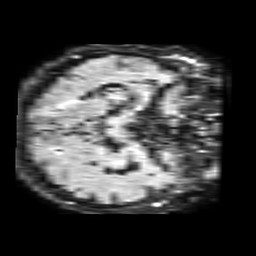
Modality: FLAIR
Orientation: axial
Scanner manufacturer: philips
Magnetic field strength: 1.5 T
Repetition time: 6 s
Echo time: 0.104 s